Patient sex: M
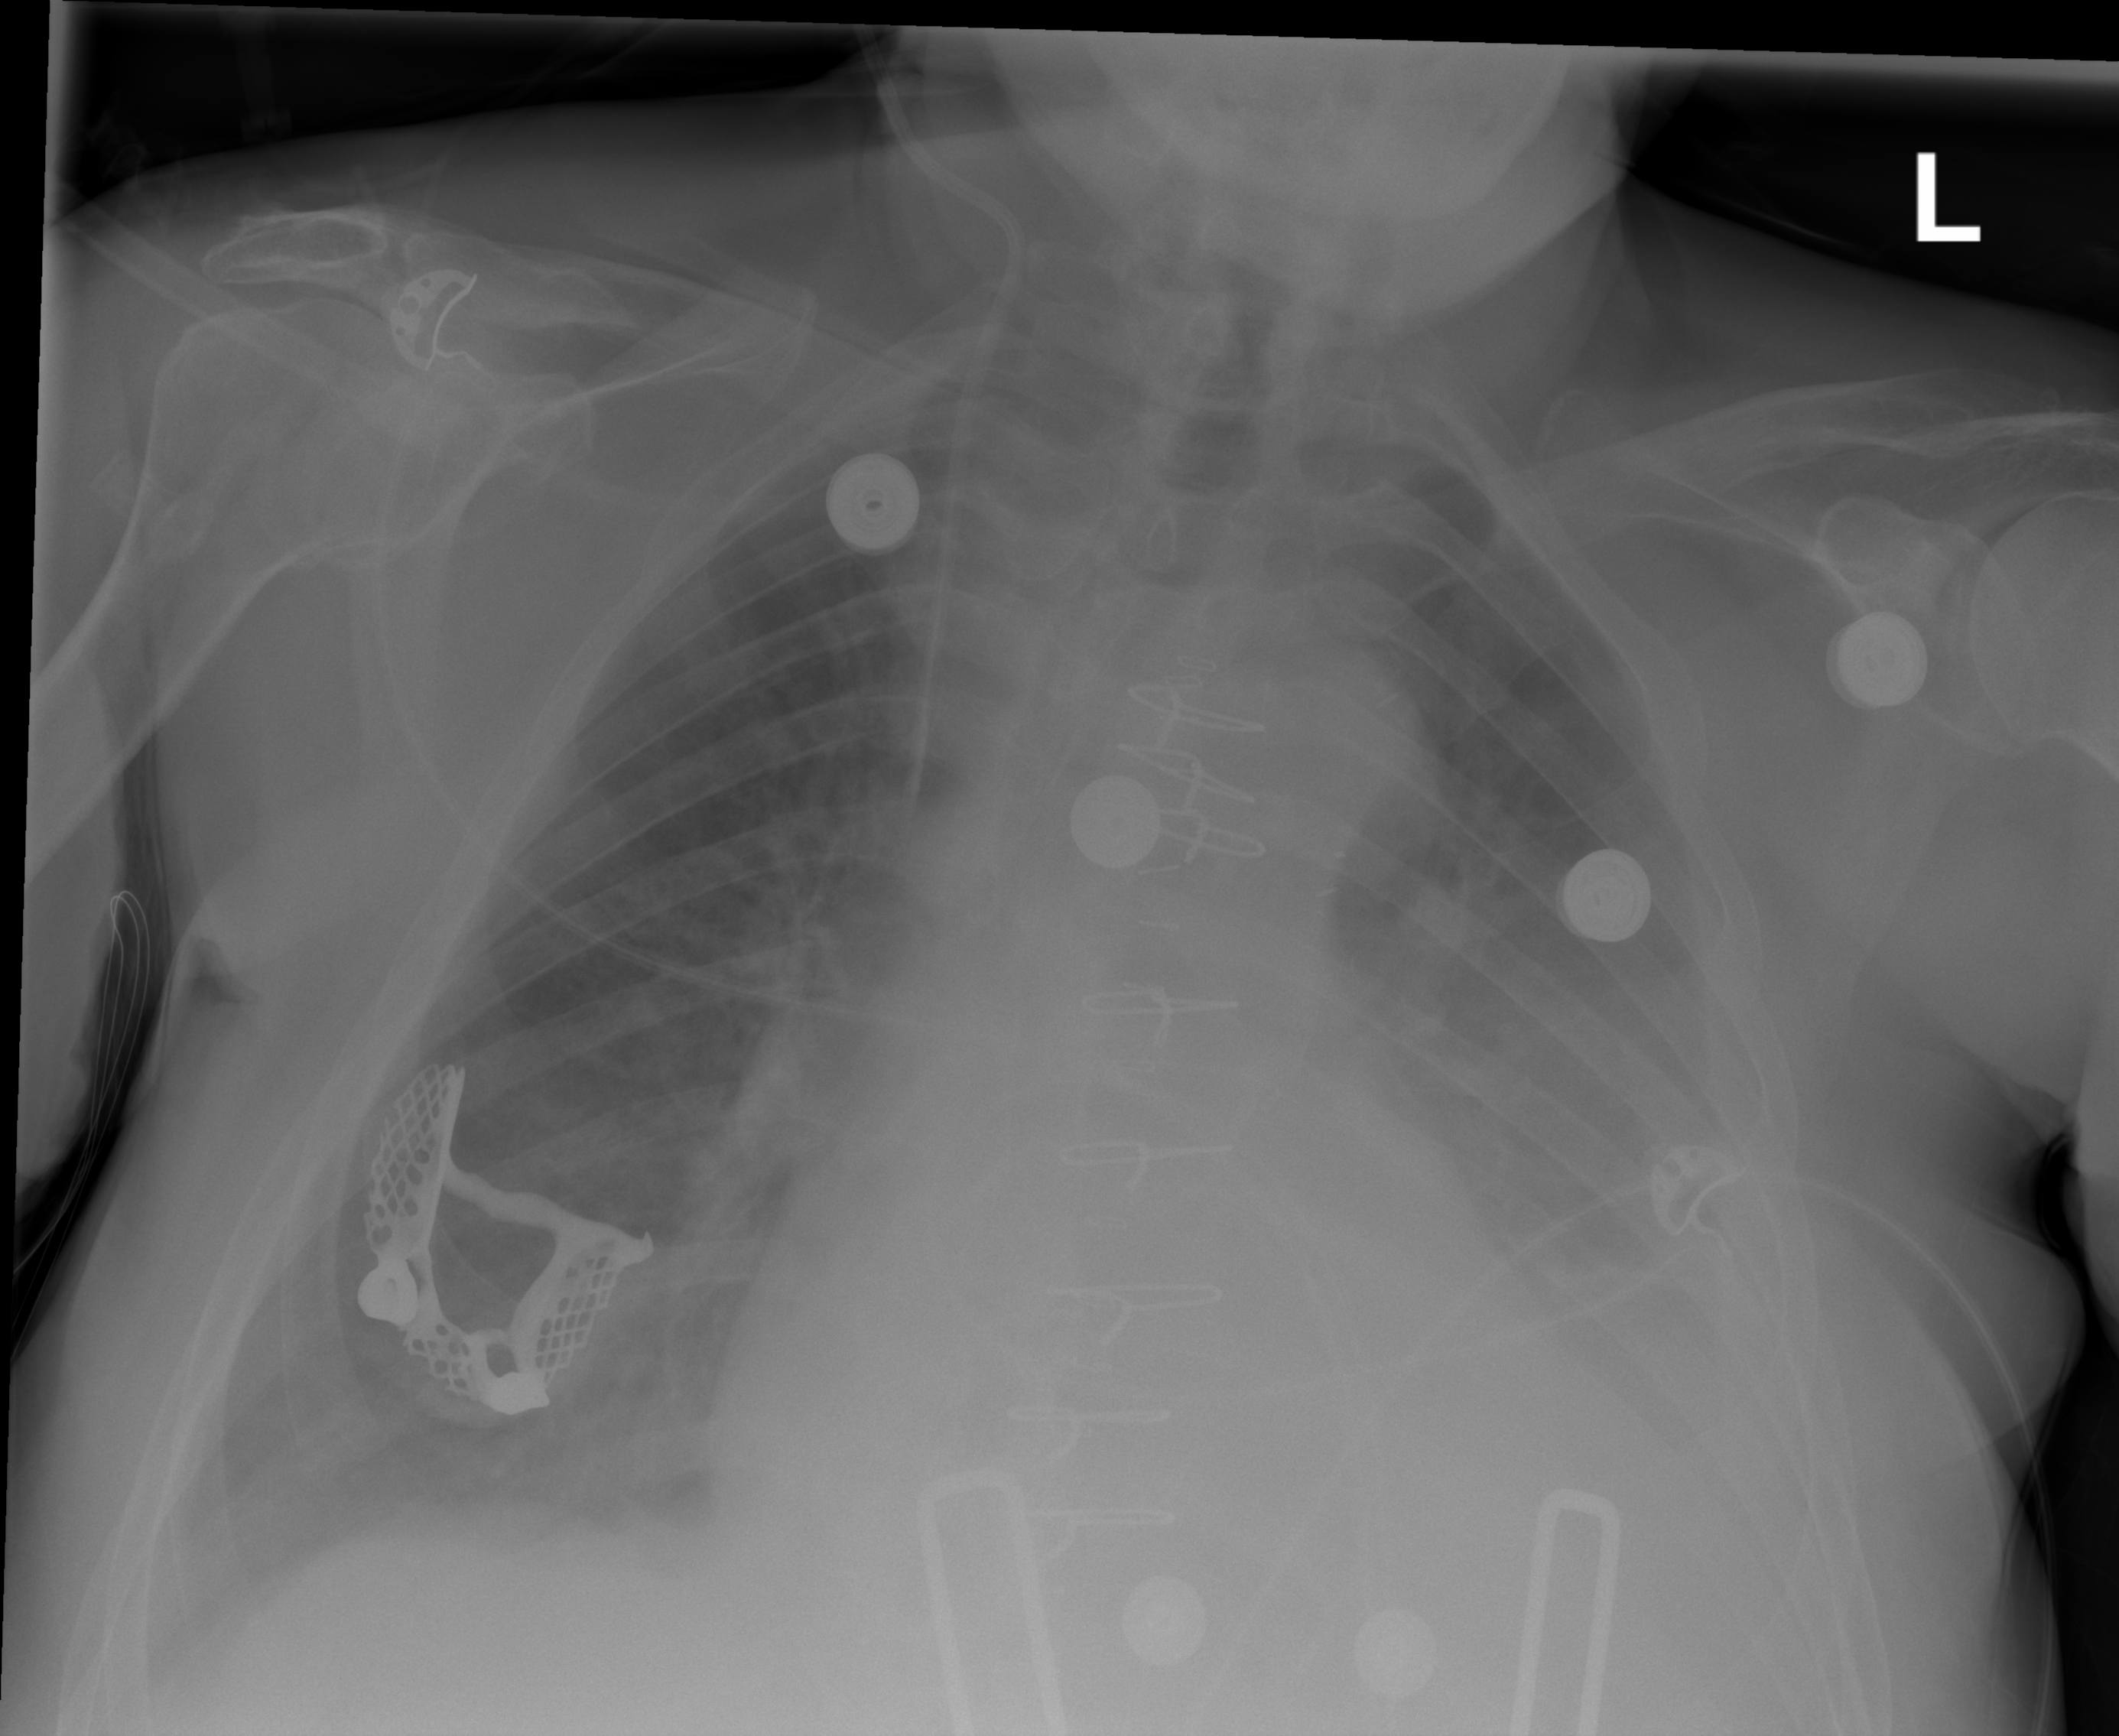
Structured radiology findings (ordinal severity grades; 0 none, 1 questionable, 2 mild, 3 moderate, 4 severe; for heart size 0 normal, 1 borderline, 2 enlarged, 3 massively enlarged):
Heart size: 2
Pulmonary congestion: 2
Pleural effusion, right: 0
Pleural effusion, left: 3
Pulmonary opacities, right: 1
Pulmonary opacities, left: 2
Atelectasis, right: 2
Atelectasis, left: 2